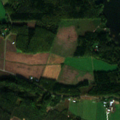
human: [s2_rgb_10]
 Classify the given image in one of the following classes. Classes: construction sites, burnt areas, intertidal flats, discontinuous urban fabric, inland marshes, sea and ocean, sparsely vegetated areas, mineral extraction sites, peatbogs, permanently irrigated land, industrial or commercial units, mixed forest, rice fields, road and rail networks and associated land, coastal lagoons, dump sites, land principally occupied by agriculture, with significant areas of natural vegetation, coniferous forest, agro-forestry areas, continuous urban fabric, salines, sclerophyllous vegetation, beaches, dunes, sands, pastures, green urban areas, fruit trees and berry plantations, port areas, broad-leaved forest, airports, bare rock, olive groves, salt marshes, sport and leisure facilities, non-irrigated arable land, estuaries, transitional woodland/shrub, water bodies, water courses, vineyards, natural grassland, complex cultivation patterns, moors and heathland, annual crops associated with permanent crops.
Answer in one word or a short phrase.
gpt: non-irrigated arable land, coniferous forest, mixed forest, water bodies